Question: I have recently installed a fresh copy of BlogEngine 2.7. I have been trying to add a new post with some c# code on it, and I wanted to use the 'Syntax Highlighter' extension on my post. This is the code I have:
'''
<pre class="brush: c-sharp;">
using System;
</pre>
'''
But even adding such a simple c# statement is causing the code in my post to look not well formatted:

Just imagine how it looks with a lot of code.
I have tried many different things (downloading different versions of the extension, and people's fixes) without any success.
I am using the CoolBlue theme, which I think is causing this problem.
Have any of you run into this problem? Could you perhaps guide me in the right direction?
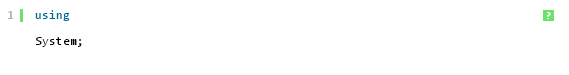
Answer: I was able to reproduce it locally and track the problem down to coolblue.css.
If you still want to fix it, modify the coolblue.css and add the following lines to the end of the file:
'''
.syntaxhighlighter code {
display: inline-block;
}
'''
This will reset code elements that live inside a syntax highlighter into inline elements.